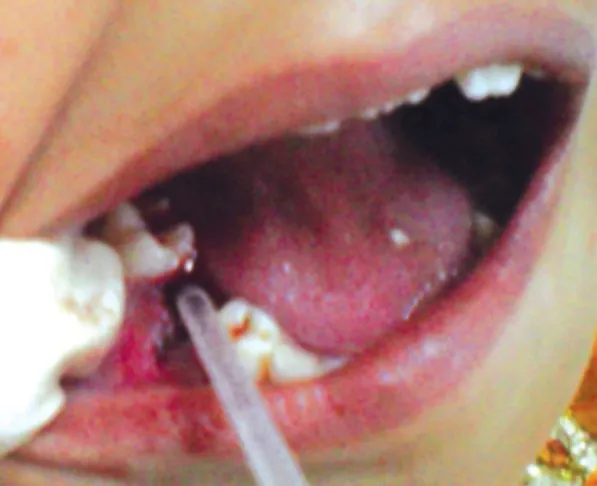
Application of PRP in extraction socket.
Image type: pathology (fish)